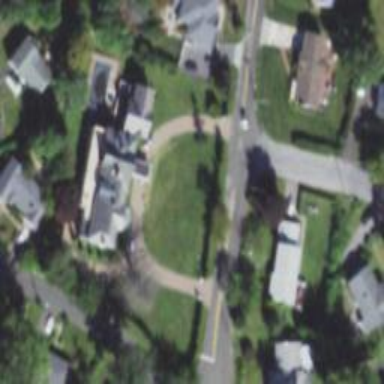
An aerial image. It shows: Driveway that serves as building passage under tunnel.